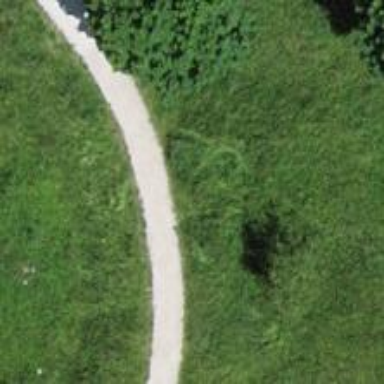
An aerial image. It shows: Footway.